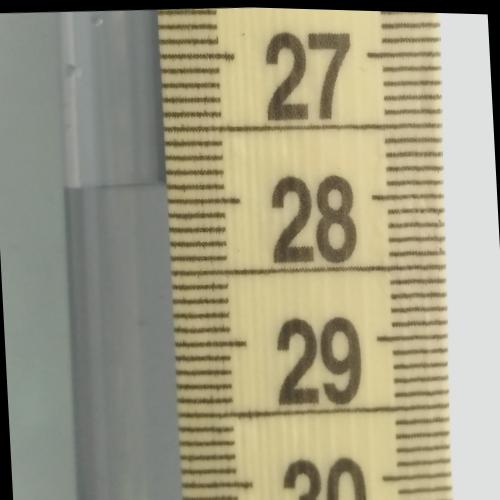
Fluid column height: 27.9 cm